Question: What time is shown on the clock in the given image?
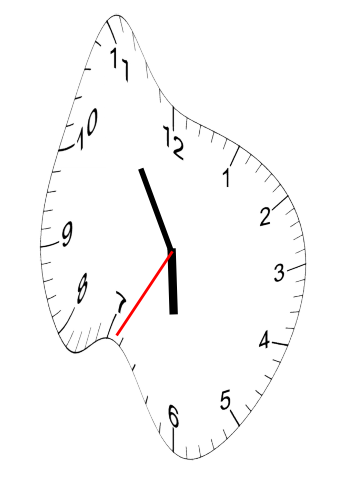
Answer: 05:54:35